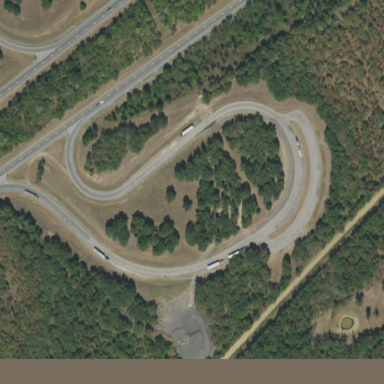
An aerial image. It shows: Rest area on the road.